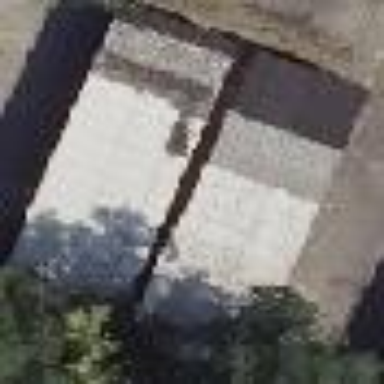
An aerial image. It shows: Group of garages.